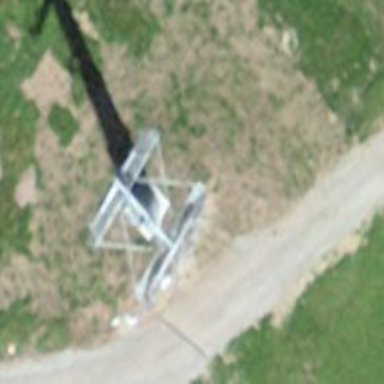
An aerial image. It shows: Pylon for aerialway.